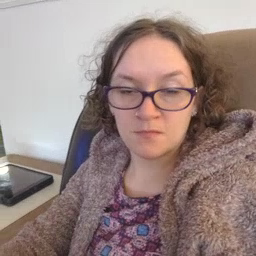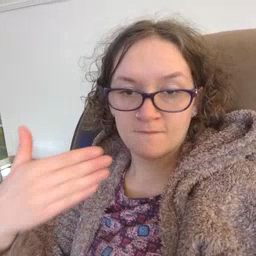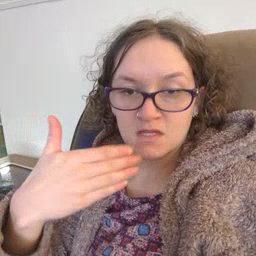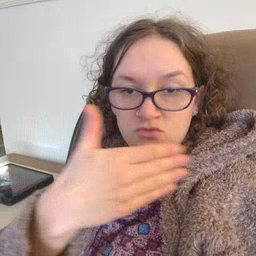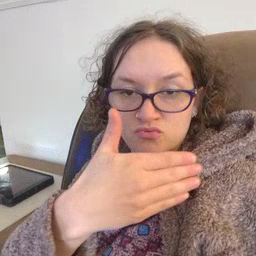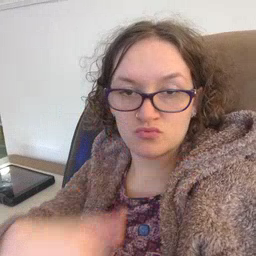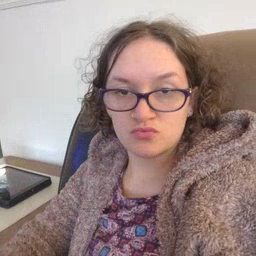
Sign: fish